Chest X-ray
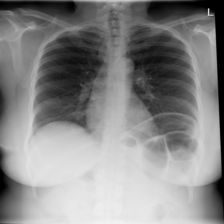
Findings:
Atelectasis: negative
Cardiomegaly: negative
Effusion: negative
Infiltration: negative
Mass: negative
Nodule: negative
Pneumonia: negative
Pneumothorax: negative
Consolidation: negative
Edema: negative
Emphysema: negative
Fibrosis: negative
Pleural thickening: negative
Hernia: negative